Question: I have this simple list like this
'''
<ul>
<li>....</li>
</ul>
'''
And styling
'''
ul {
list-style: none;
}
li:before {
background-color: #1282CB;
border-radius: 6px;
height: 6px;
vertical-align: middle;
width: 6px;
content: '';
display: inline-block;
margin-left: -15px;
}
'''
The issue I have (<URL> is that when the text in the list-item spans multiple lines it doesn't line up correctly with the other text on the left side
When the bullet is positioned absolutely it works as I want (<URL>. Is it possible to fix this without an absolute positioned bullet ?
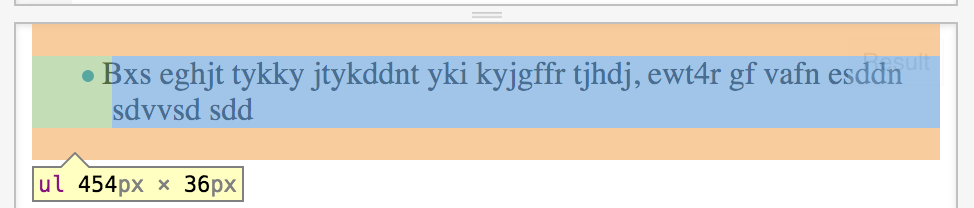
Answer: You can change the 'margin-left' from -15px to -12px. Working example <URL>.